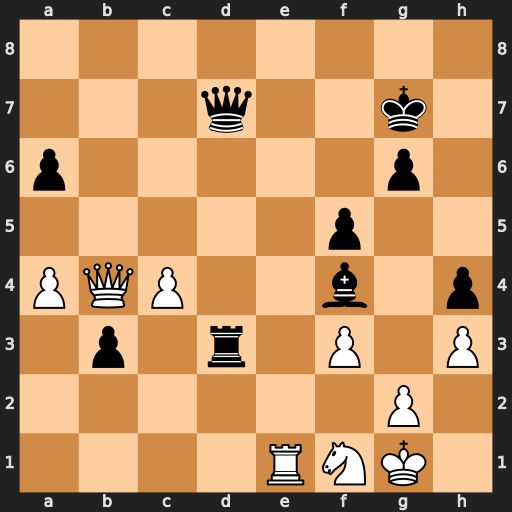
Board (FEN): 8/3q2k1/p5p1/5p2/PQP2b1p/1p1r1P1P/6P1/4RNK1
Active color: w
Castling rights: -
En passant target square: -
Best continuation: Re7+ Qxe7 Qxe7+